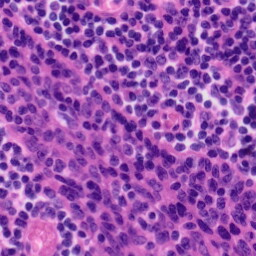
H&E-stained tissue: Tonsil